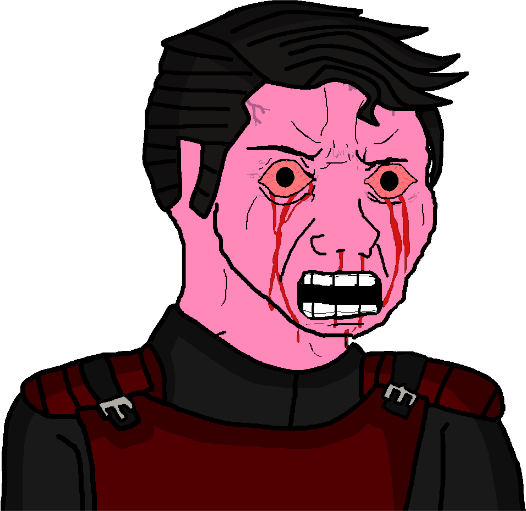
Label: 5_Rage